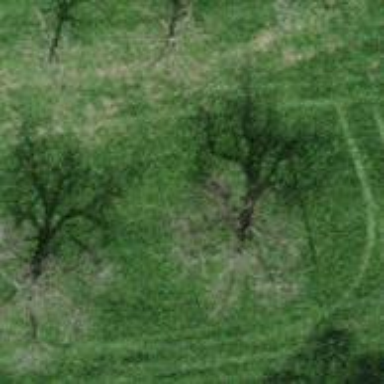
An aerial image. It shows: Broadleaved tree with lush leaves.